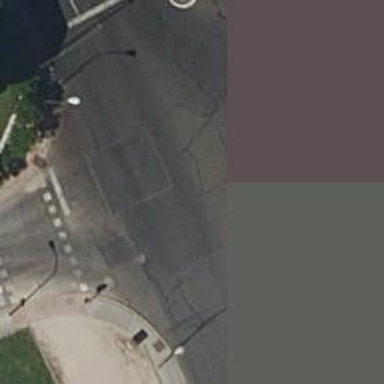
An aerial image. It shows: Road with traffic signals.